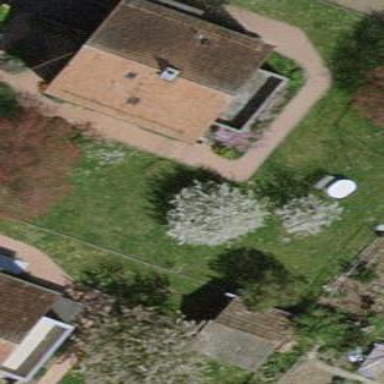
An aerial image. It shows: Garden enclosed by fence.